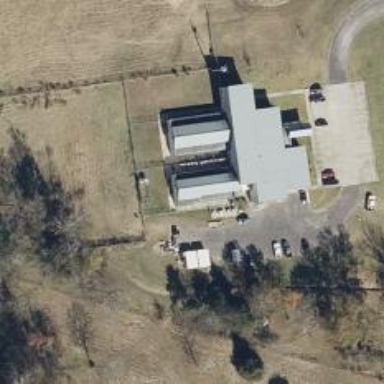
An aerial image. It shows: Animal shelter building.